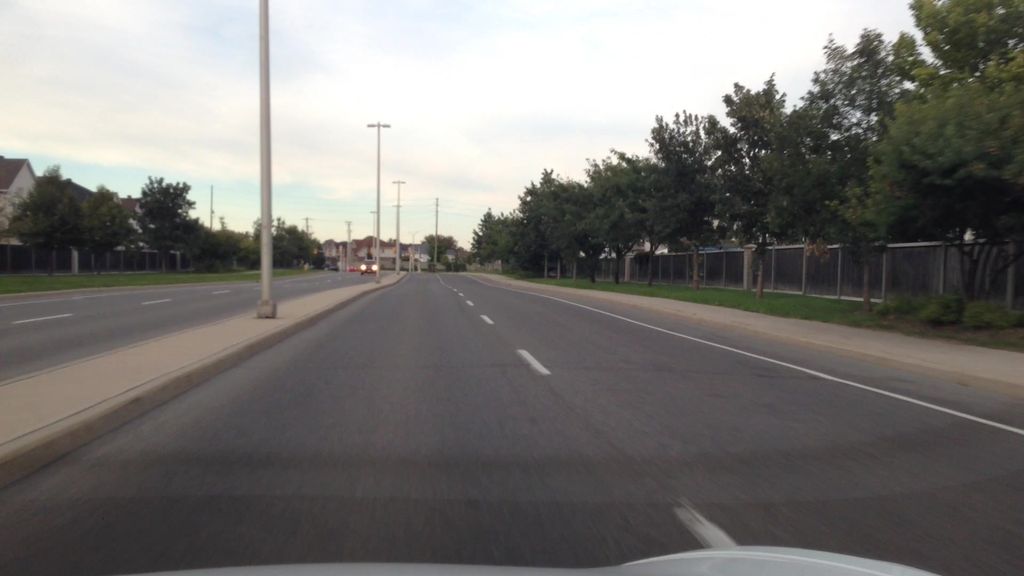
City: ottawa-gatineau